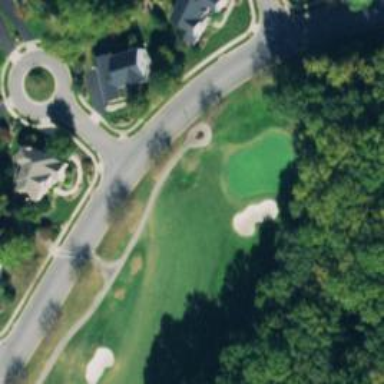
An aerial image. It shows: Pathway for golfing.